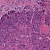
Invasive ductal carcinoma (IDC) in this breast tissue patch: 0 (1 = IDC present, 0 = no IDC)